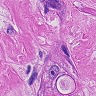
Metastatic tissue present: yes